Aerial crown-view tile of a tropical tree (Barro Colorado Island, Panama), acquired 20250124:
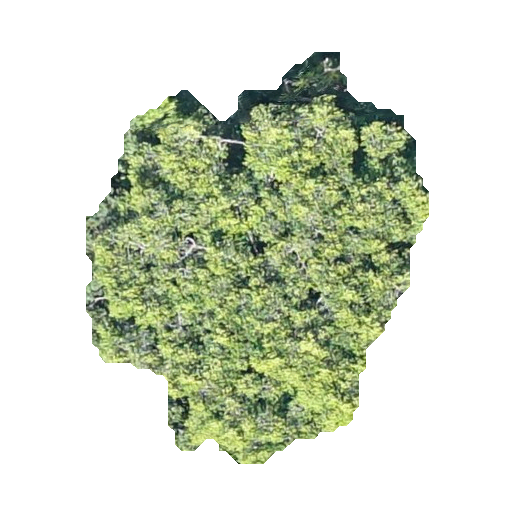
Species: Guatteria lucens
GBIF accepted scientific name: Guatteria lucens
Crown area: 143.282 m²